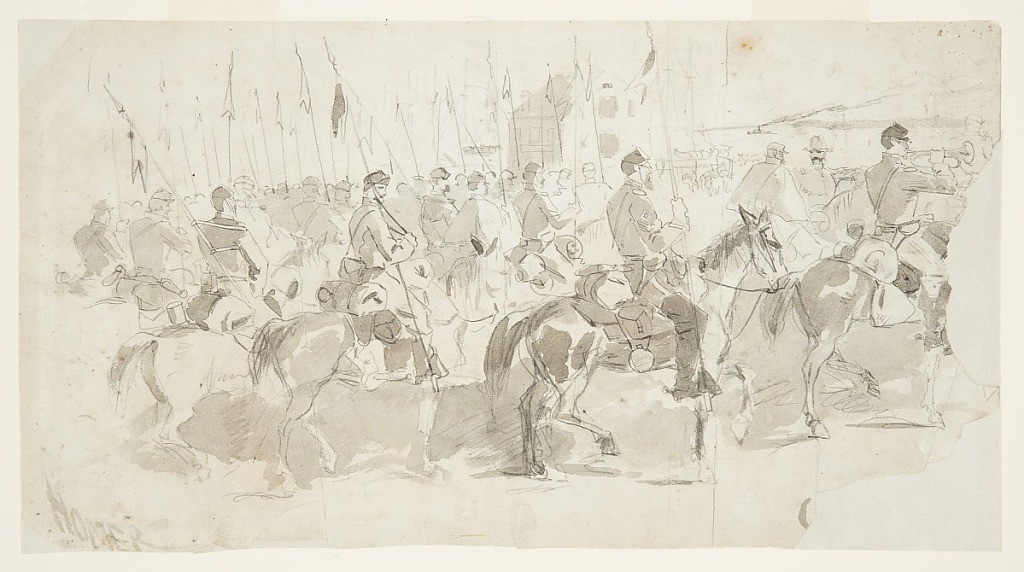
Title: General McClellan's Sixth Cavalry Regiment, Embarking at Alexandria for Old Point Comfort
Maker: Winslow Homer, American, 1836–1910
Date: April 2, 1862
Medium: Graphite, brush and gray wash on cream paper
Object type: Drawing
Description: Horizontal view filled with figures of lancers on horseback in left foreground, left and extreme right middlegrounds, with a bugler and two officers at right, as a large house and animals stand in central background and as a river, containing a steamer and a sailing ship, gives way to the far shore in right background.